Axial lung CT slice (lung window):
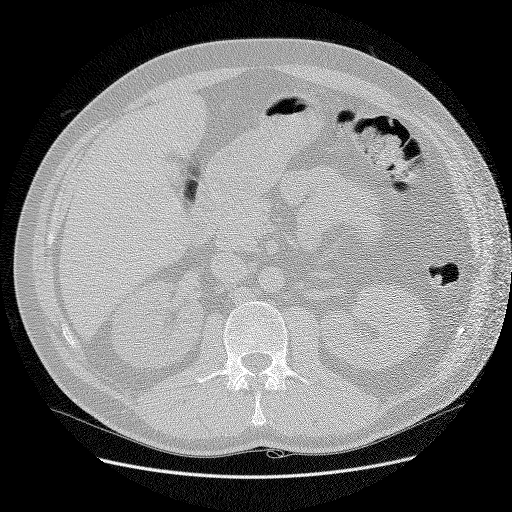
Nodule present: no